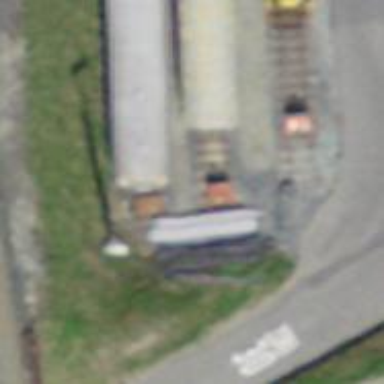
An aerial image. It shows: Railway buffer stop.